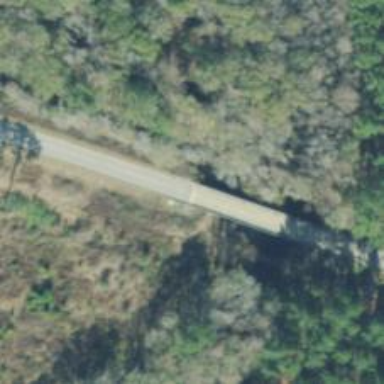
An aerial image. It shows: Viaduct bridge over tertiary road.